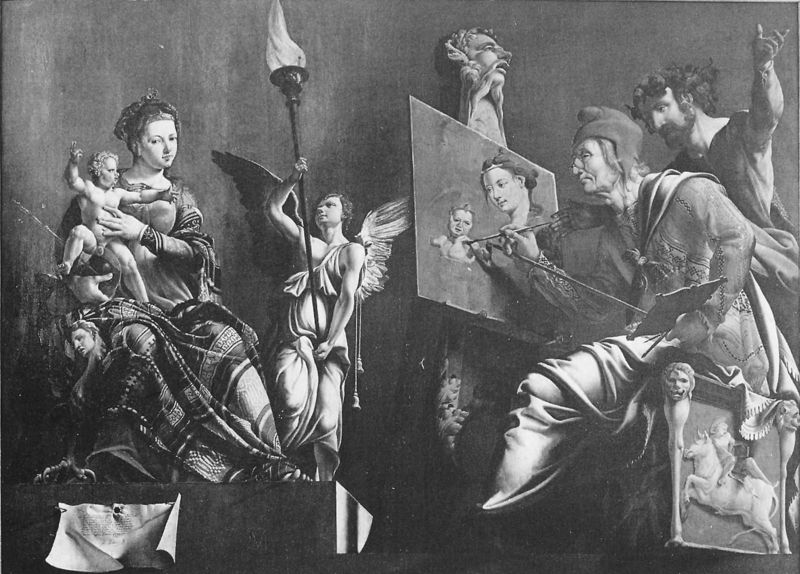
Titel: Lukas malt die Madonna
Künstler: Maerten van Heemskerck
Institution: Haarlem, Frans Hals Museum
Schlagwörter: feuer, flügel, gemälde, kopf, mann, nackt, weiß, frau, grau, kleid, schwarz, zeichnung, gesicht, bild, porträt, decke, kind, mutter, pferd, engel, skulptur, papier, modell, farbe, baby, figuren, büste, maler, staffelei, podest, junge, flamme, druck, künstler, brille, leinwand, palette, pinsel, jesus, löwe, putten, maria, fackel, genius, portarit, sklulptur, porträtieren